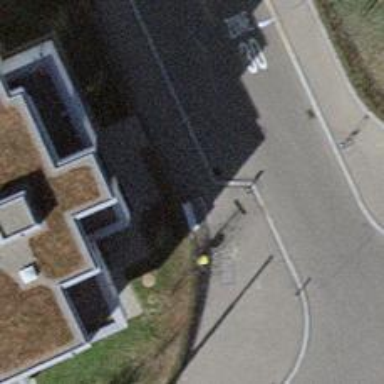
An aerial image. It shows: Post box.